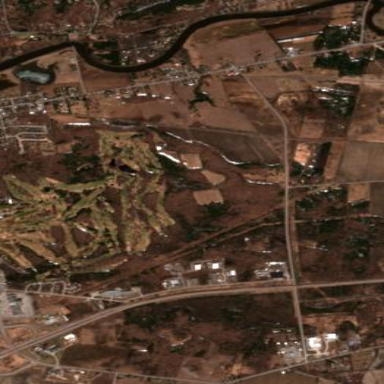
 place for golfing and leisure activities."